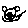
Label: cat